Question: I would to like ask about how to plot a contour in specific coordinate? I already searched for an example of a contour plot and I have this. Here is the code:
'''
r = 0.15;
rx = -r:0.01:r;
ry = r:-0.01:-r;
[x_coor, y_coor] = meshgrid(rx, ry);
radius = sqrt(x_coor.^2+y_coor.^2);
contourf(x_coor,y_coor, radius,'edgecolor','none');
xlabel('Widht');
ylabel('Long');
'''
...and the result is:

I want the center of the contour plot placed at a specific coordinate. For example 'X = 10' and 'Y = 10'. How do I put the coordinate in the code?
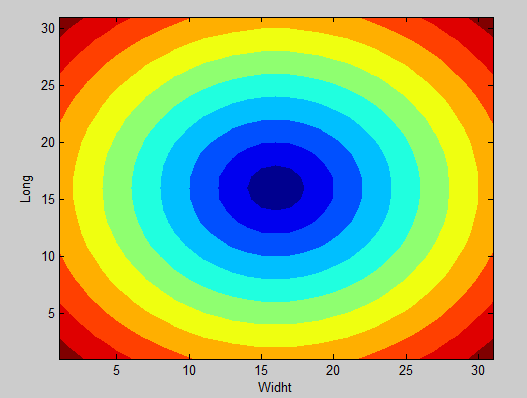
Answer: Very simple. Place an offset within the 'contourf' command. In other words:
'''
xMove = 10;
yMove = 10;
contourf(x_coor + xMove, y_coor + yMove, radius,'edgecolor','none');
'''
'xMove' and 'yMove' are whichever offsets in the 'x' and 'y' direction you want. Given your example co-ordinates, you thus get:

Good luck!